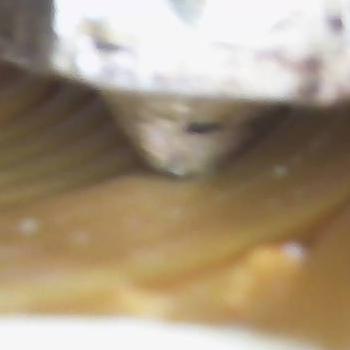
Flow rate: 208%